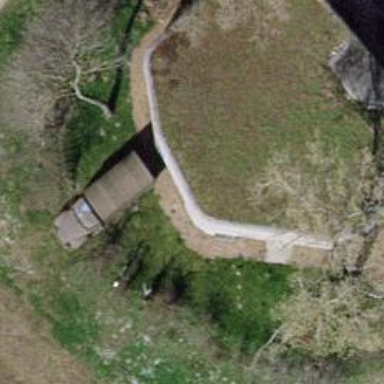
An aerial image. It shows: Military bunker.